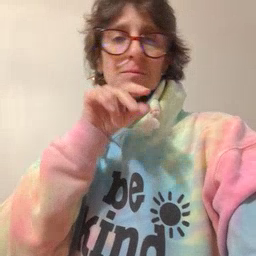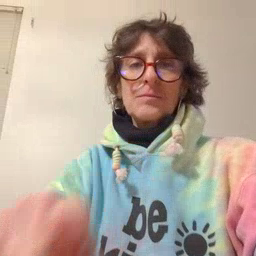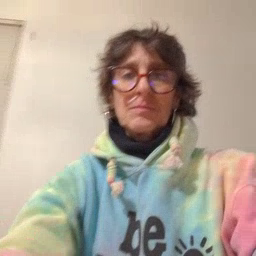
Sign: goose